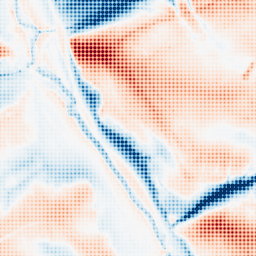
Category: classical
Decomposition family: gaussian_anisotropic
Decomposition parameters: sigma_x: 5
sigma_y: 20
Upsampling method: sinc_blackman
Upsampling parameters: scale: 8
kernel_size: 8
Upsampling scale: 8